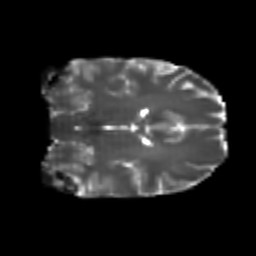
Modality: T2w
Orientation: coronal
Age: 25
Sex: male
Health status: healthy
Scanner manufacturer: philips
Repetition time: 7.386 s
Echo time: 0.08599 s